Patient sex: M
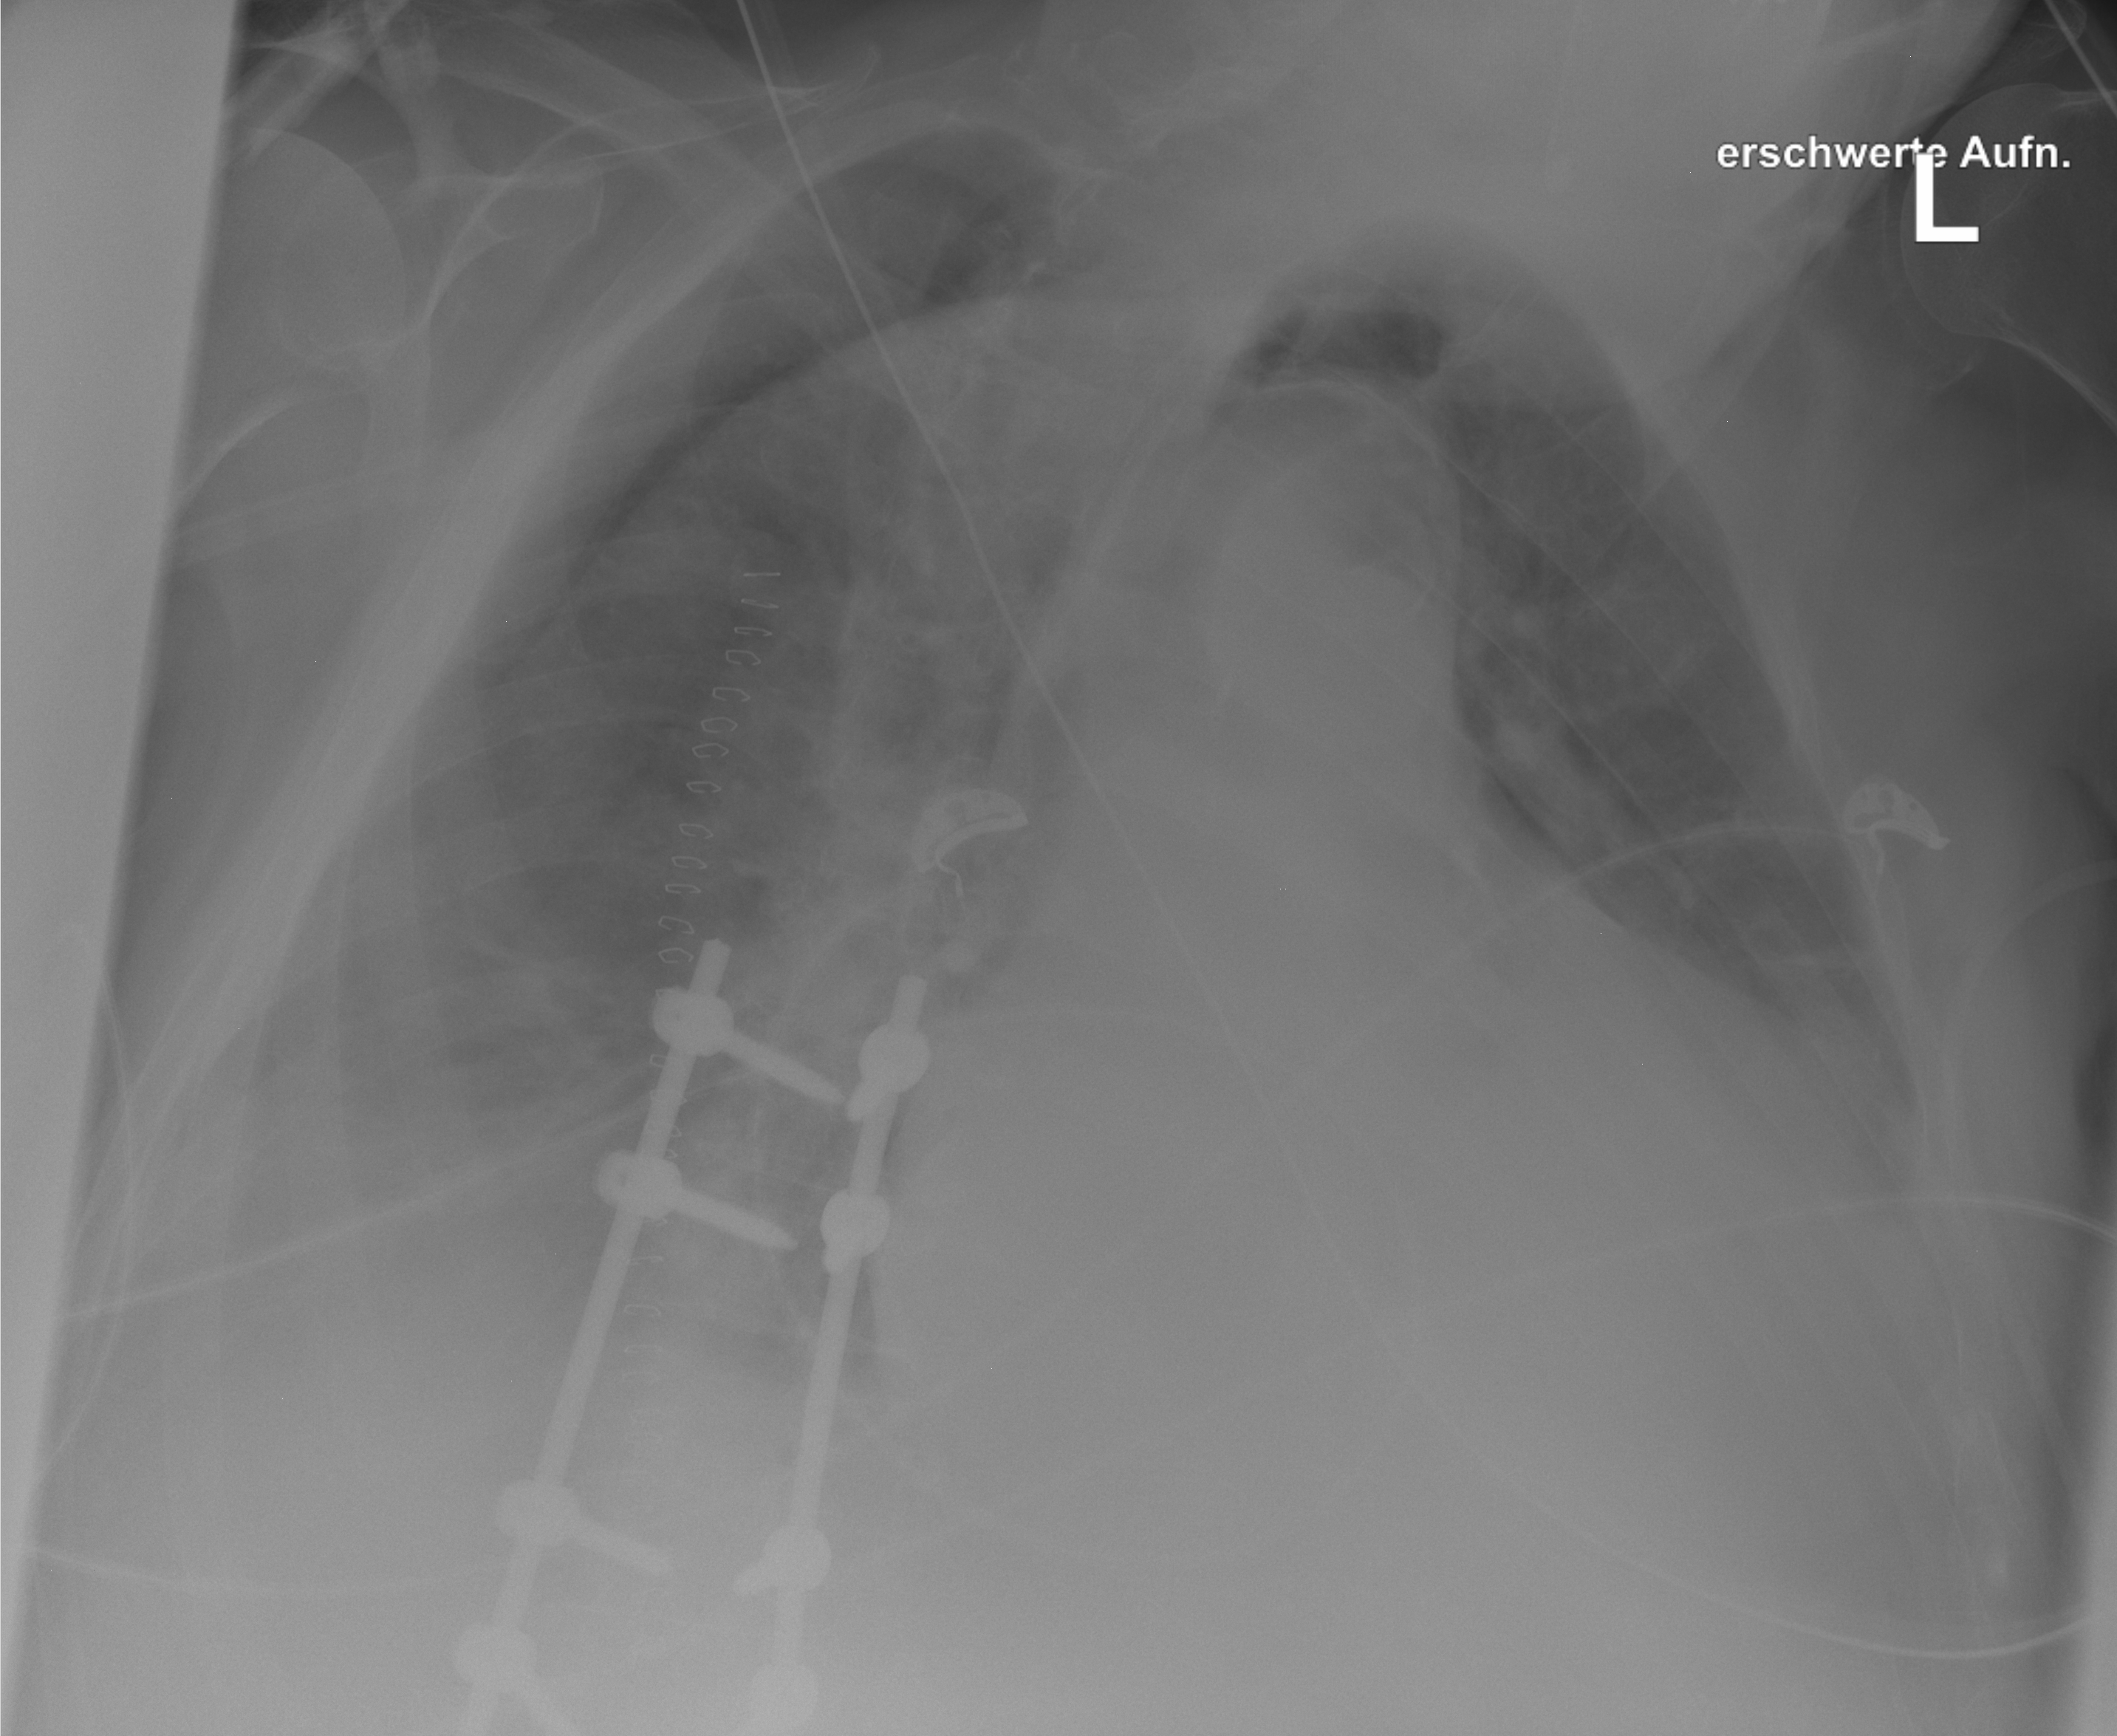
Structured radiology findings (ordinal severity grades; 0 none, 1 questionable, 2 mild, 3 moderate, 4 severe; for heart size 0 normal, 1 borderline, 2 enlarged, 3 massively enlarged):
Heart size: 2
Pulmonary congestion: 0
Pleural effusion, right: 2
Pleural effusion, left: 2
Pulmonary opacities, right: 0
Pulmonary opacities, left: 0
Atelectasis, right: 2
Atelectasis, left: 2